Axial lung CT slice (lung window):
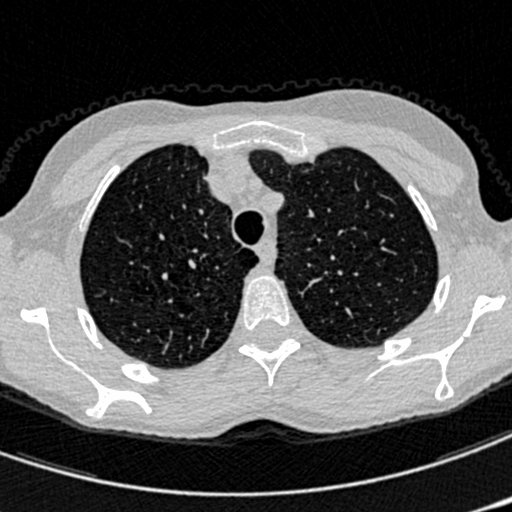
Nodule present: no